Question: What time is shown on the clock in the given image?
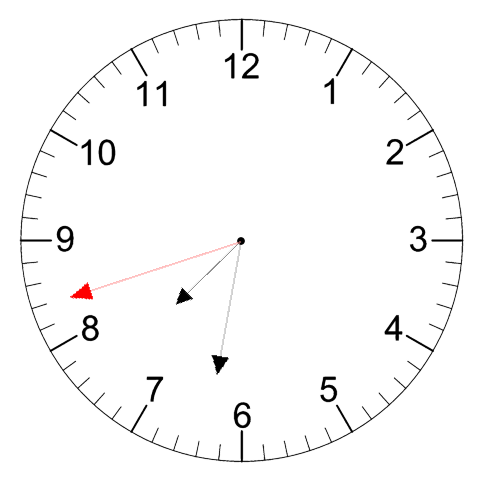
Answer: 07:31:42